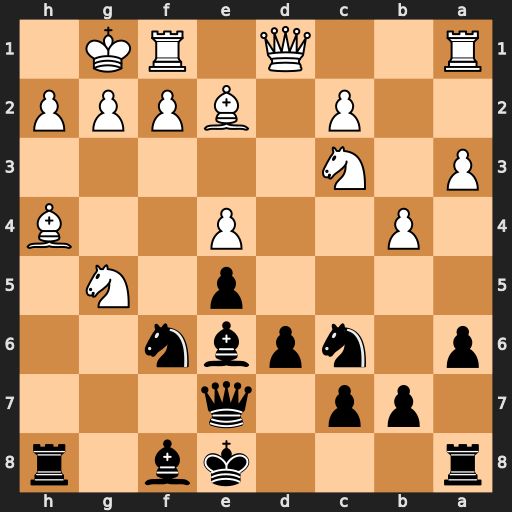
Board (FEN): r3kb1r/1pp1q3/p1npbn2/4p1N1/1P2P2B/P1N5/2P1BPPP/R2Q1RK1
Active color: b
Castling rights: kq
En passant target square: -
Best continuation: Rxh4 Nxe6 Qxe6